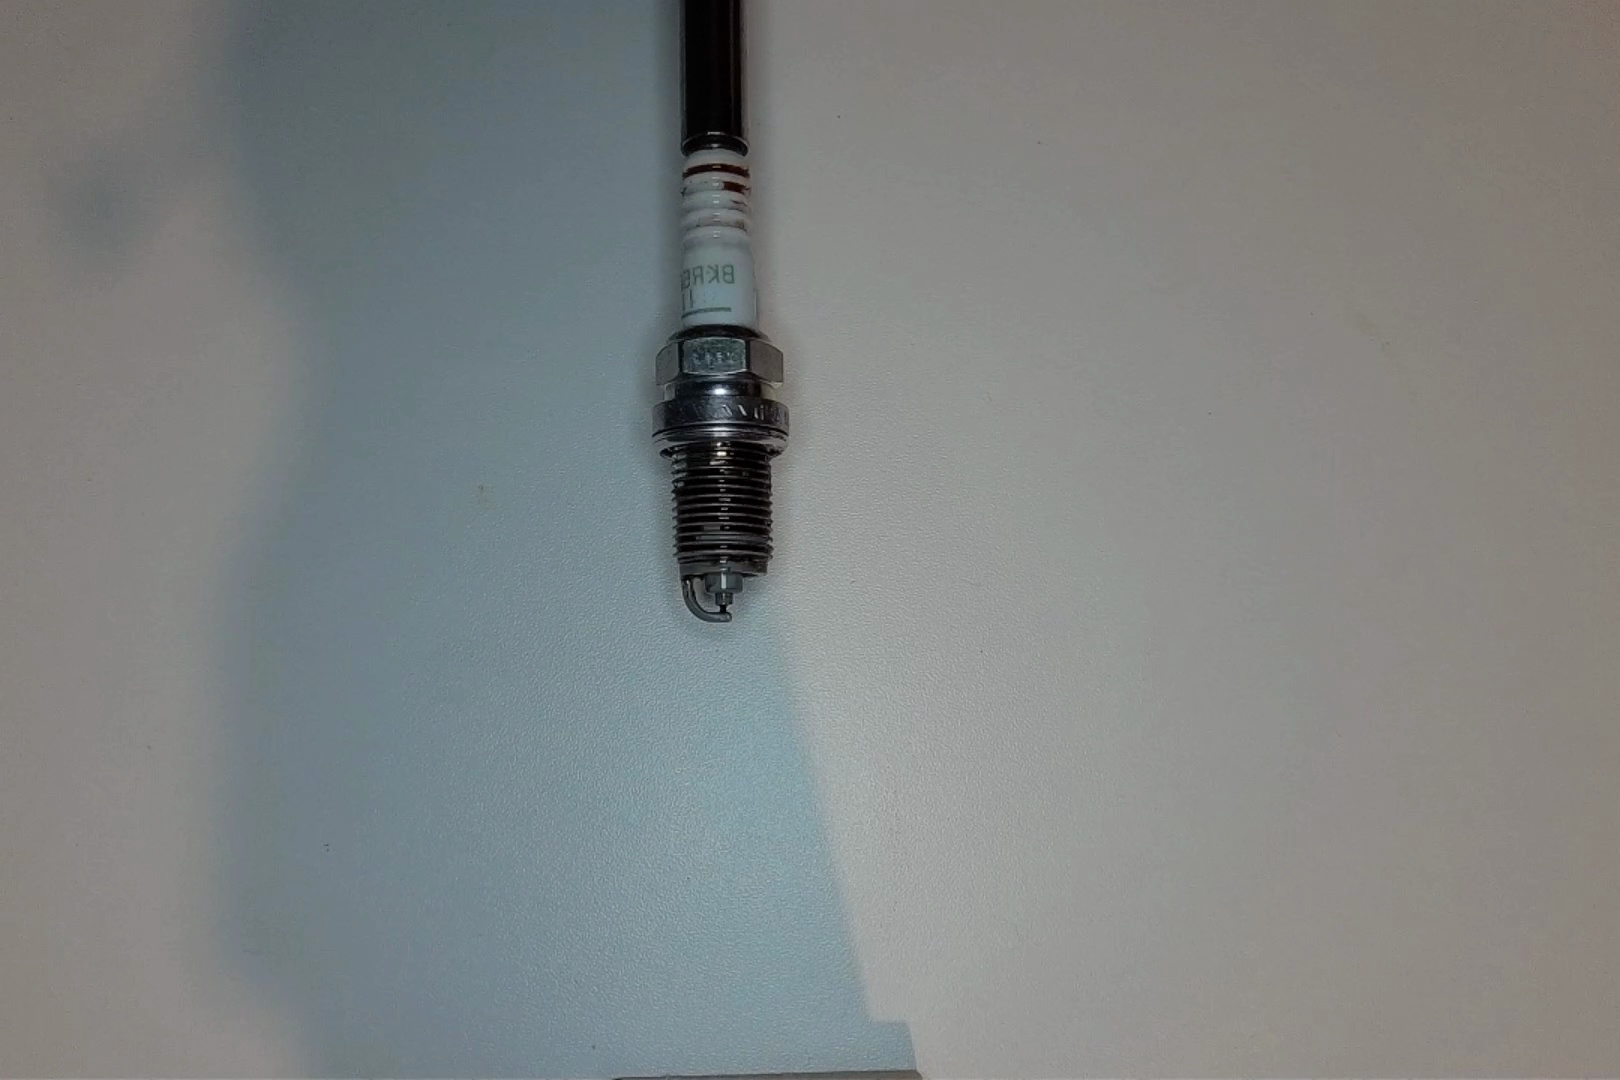
Label: anomaly